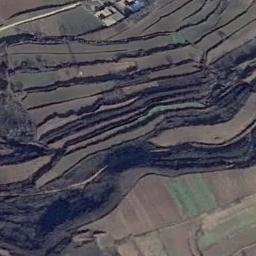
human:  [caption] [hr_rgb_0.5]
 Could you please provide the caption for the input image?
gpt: There are many green plants on the terrace .

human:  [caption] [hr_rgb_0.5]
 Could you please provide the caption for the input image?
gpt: There is a path between the terraces leading to a building .

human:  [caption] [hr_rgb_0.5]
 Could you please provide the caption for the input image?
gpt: There are several houses in a large layer of brown and green mixed terraces .

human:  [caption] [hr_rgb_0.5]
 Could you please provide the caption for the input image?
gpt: The bare and green terrace is next to some trees .

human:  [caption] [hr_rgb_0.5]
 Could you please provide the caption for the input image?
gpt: There are many green terraces of different sizes .